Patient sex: M
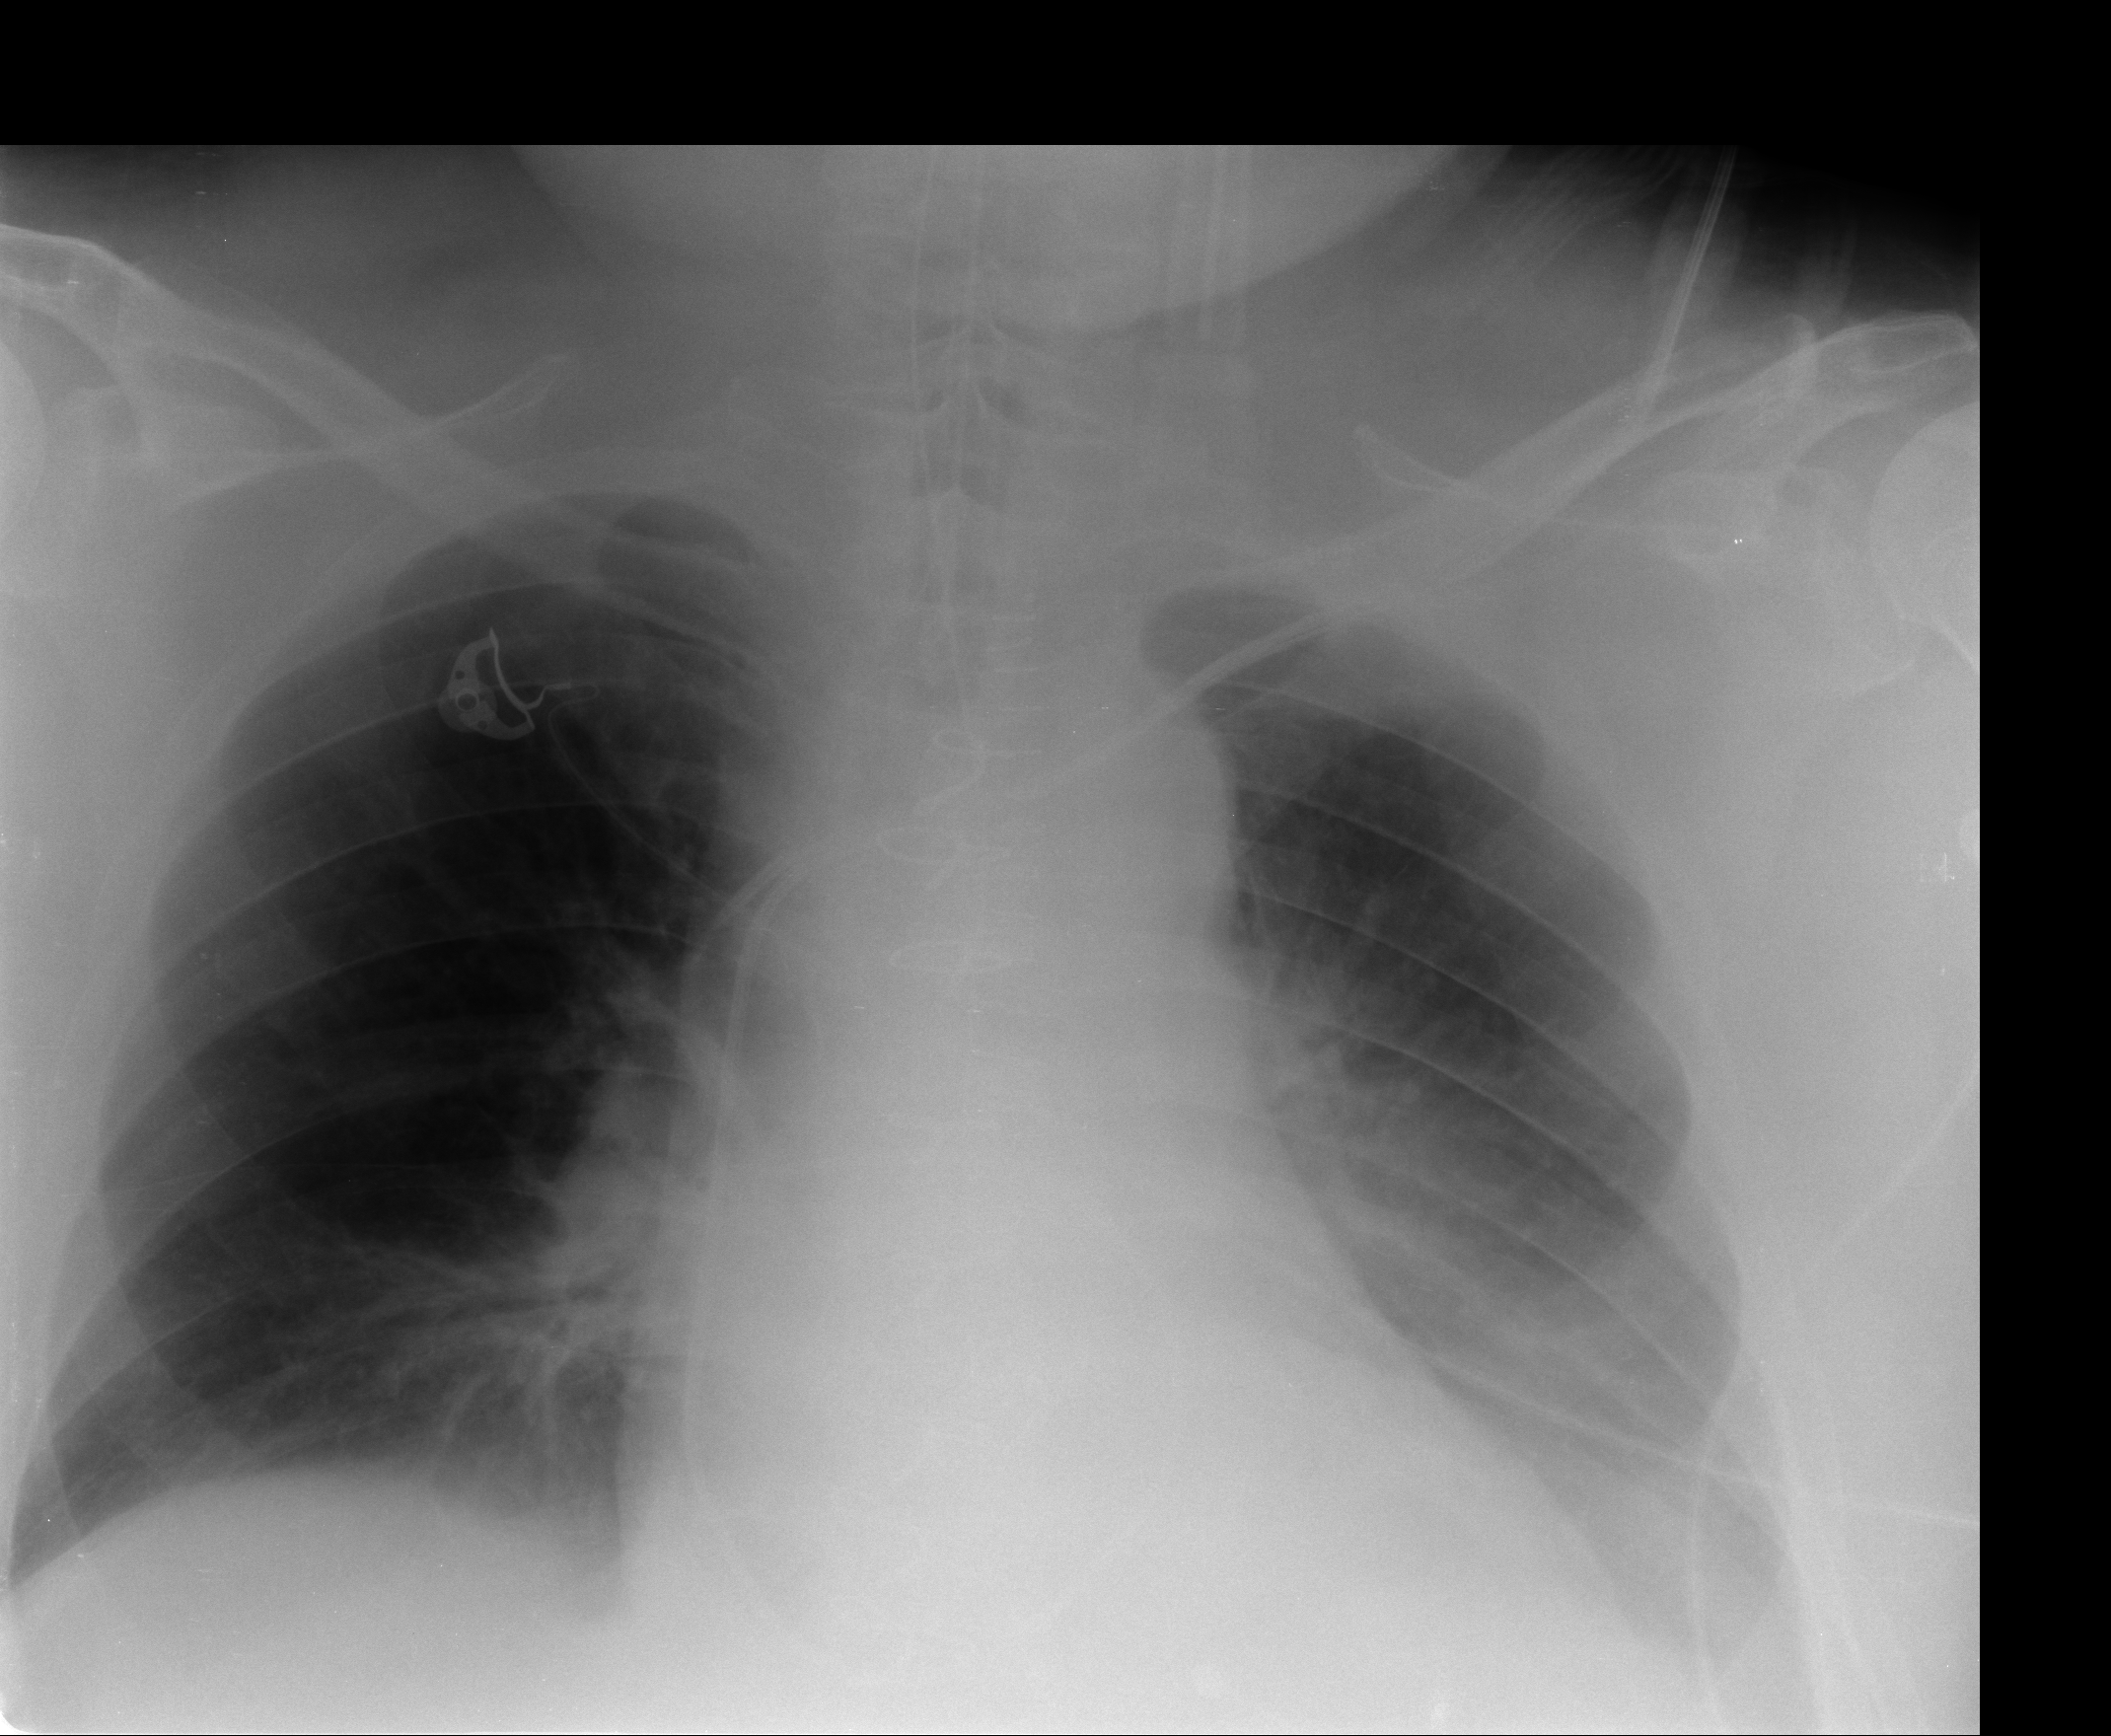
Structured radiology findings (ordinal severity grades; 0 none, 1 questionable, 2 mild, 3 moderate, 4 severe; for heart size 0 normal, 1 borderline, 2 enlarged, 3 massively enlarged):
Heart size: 2
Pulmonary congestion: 2
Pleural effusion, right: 0
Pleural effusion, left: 2
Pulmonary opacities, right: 0
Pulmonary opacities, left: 2
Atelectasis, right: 2
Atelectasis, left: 1